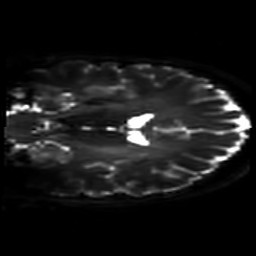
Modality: DWI
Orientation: coronal
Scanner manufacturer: philips
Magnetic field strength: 7 T
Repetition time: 9.612 s
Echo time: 0.073 s